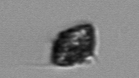
Label: Kryptoperidinium_triquetrum